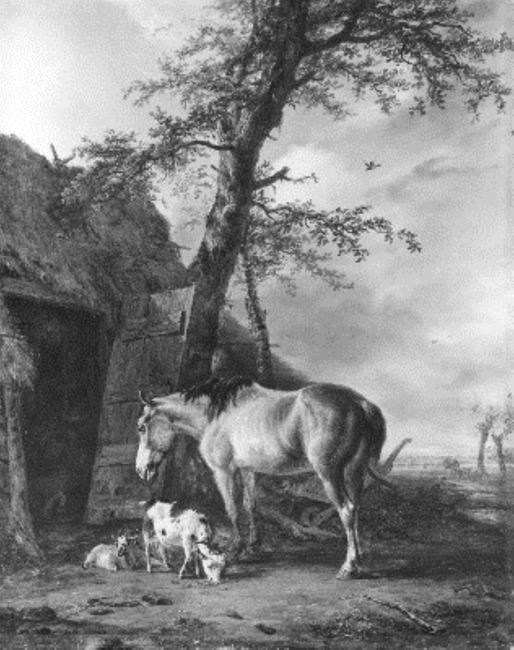
Title: Paard en geiten bij een stal
Artist: Jan Kobell (II)
Earliest date: 1793
Latest date: 1814
Genre: painting
Iconography: cattle
Keywords: landscape (genre), horse, goat, barn, birch, genre